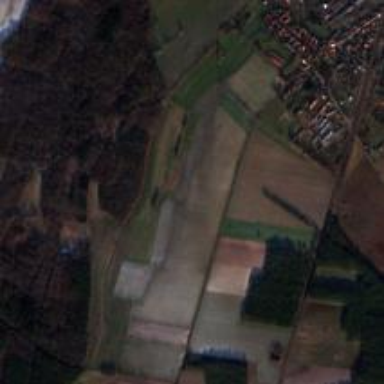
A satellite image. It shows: Picturesque farmland scene.